Field crop: maize
Growth stage: 2
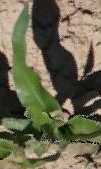
Species: maize